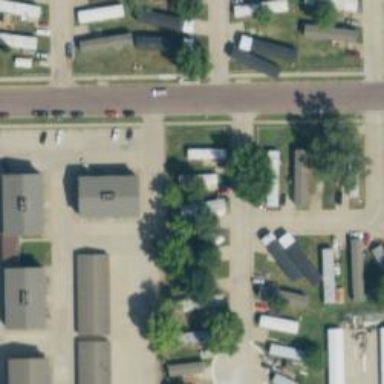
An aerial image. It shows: Living street.